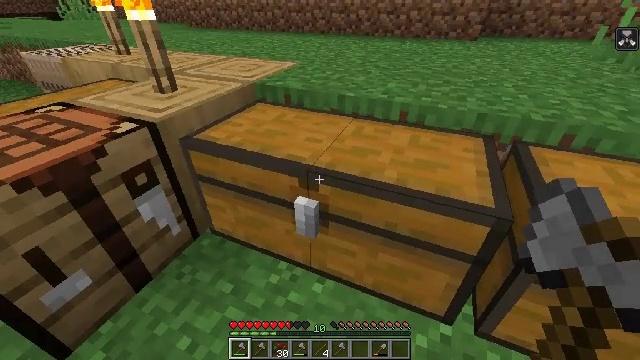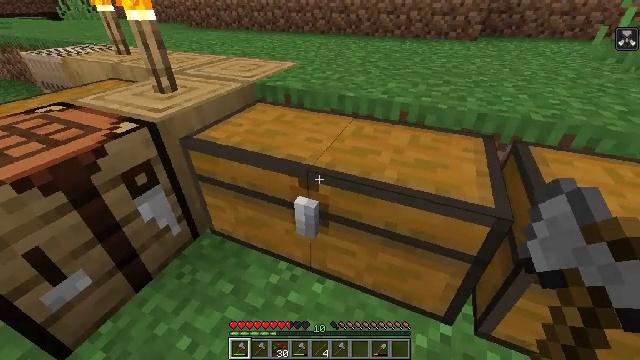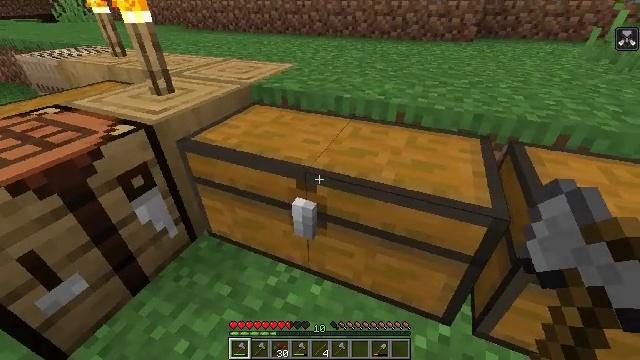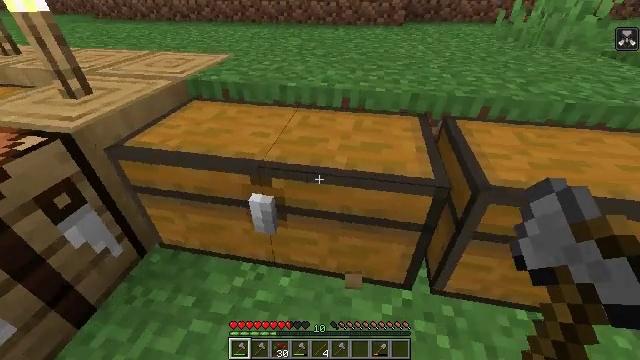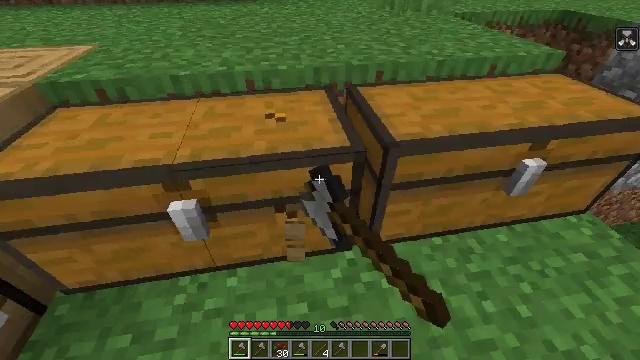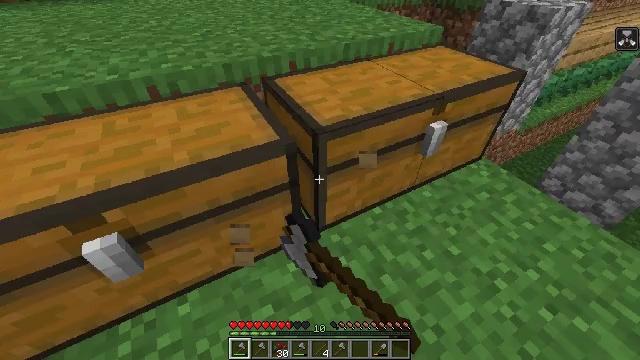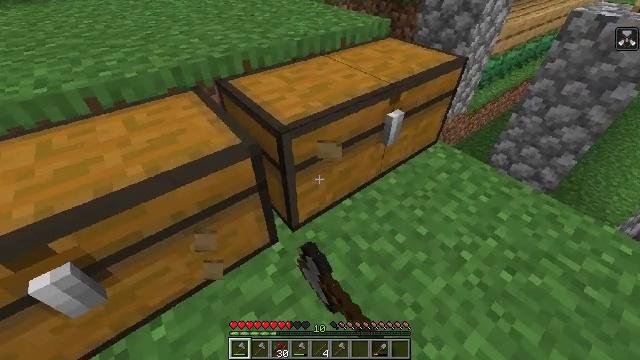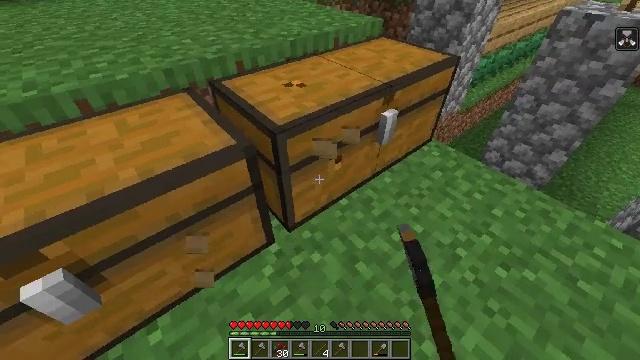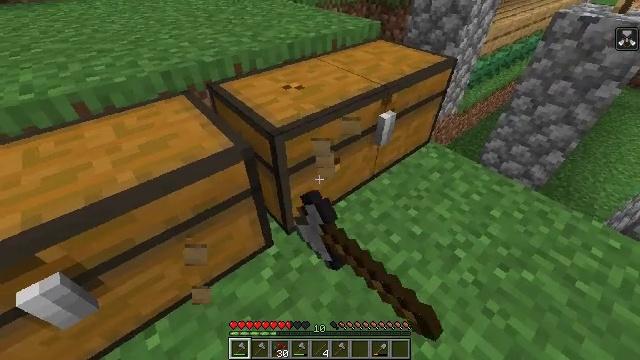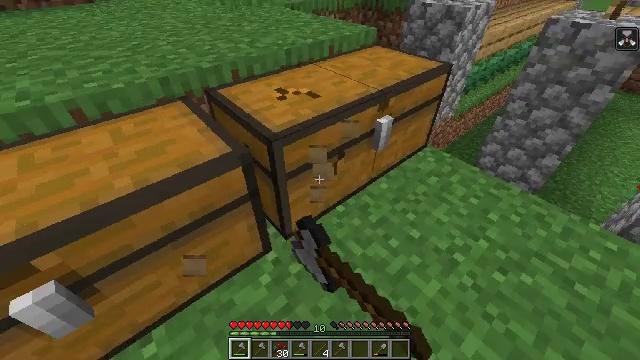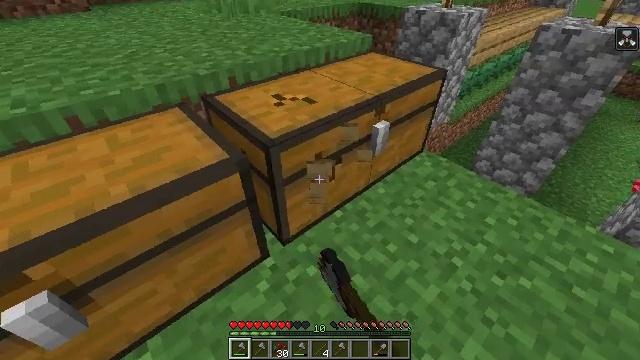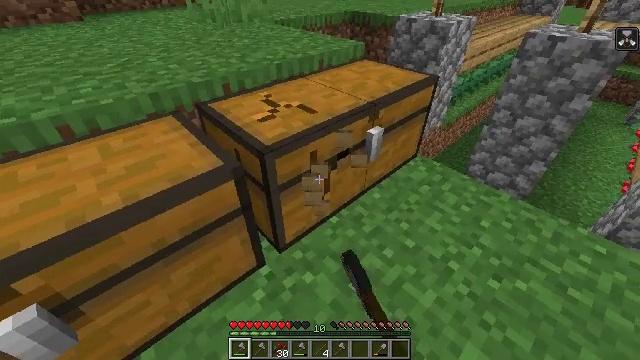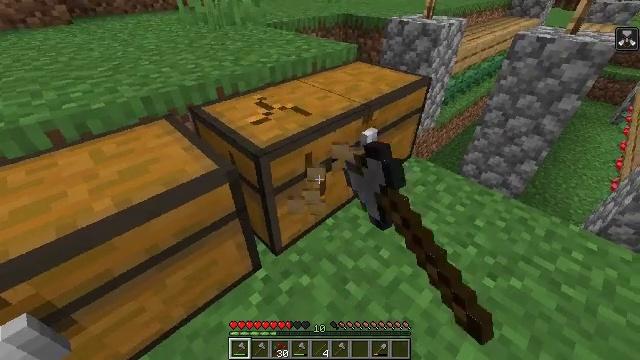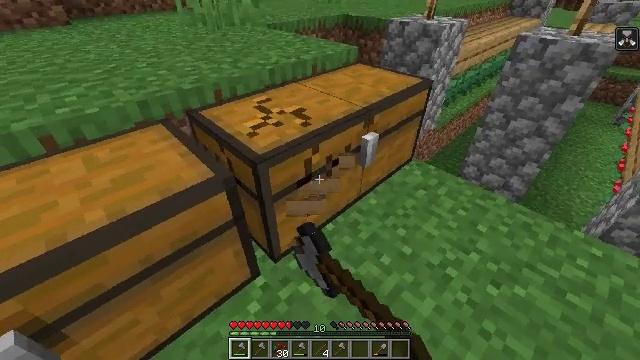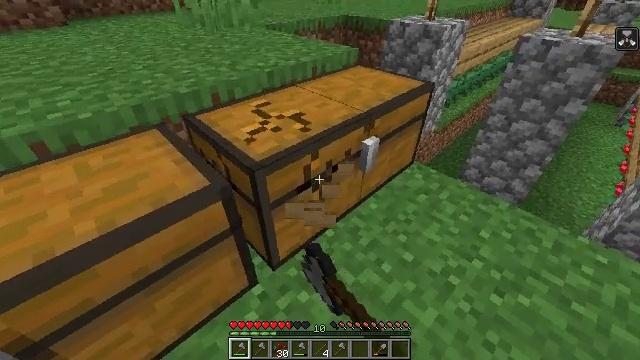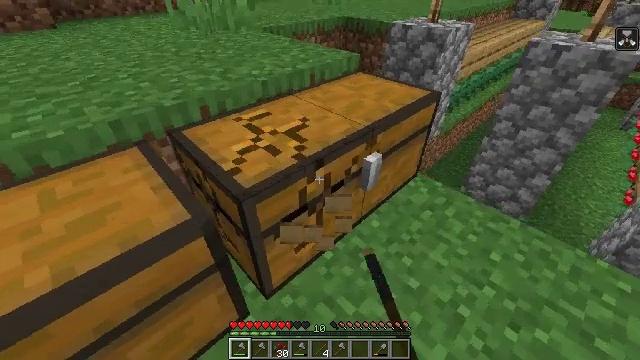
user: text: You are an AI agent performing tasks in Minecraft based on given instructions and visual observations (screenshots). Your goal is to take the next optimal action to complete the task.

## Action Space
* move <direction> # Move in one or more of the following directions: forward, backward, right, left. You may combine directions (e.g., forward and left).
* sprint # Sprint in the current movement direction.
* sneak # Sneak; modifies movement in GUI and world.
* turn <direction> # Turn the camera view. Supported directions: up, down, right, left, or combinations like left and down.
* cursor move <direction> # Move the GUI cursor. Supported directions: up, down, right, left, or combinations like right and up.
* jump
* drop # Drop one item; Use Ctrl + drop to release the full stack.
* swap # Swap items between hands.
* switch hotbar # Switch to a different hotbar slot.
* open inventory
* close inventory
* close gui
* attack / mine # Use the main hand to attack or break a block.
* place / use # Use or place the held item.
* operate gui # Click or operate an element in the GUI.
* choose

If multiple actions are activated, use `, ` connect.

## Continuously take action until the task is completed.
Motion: motion action
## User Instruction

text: Reclaim the chest into your inventory.
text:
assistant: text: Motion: no_op
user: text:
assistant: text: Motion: no_op
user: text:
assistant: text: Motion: turn right and down, attack / mine
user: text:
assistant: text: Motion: turn right and down, attack / mine
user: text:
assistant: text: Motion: turn right and down, attack / mine
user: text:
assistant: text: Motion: turn right, attack / mine
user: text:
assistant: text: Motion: turn right, attack / mine
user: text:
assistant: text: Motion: attack / mine
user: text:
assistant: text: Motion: turn up, attack / mine
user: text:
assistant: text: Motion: turn up, attack / mine
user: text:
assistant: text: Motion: turn right and up, attack / mine
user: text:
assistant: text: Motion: turn right, attack / mine
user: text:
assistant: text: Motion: move forward, attack / mine
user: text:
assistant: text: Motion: move forward, attack / mine
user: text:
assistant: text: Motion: move forward, attack / mine
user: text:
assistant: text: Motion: move forward, attack / mine
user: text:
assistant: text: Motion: move forward, attack / mine
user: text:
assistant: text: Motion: move forward, turn down, attack / mine
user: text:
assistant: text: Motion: turn down, attack / mine
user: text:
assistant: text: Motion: attack / mine
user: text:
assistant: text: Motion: attack / mine
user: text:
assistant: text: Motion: attack / mine
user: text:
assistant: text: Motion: attack / mine
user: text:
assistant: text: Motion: attack / mine
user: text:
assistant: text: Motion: attack / mine
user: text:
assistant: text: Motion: attack / mine
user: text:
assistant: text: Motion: attack / mine
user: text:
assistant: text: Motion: attack / mine
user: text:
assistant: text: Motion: attack / mine
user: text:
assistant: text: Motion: move forward, attack / mine